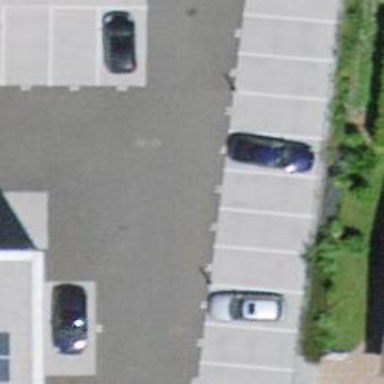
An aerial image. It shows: Road serving as parking aisle.